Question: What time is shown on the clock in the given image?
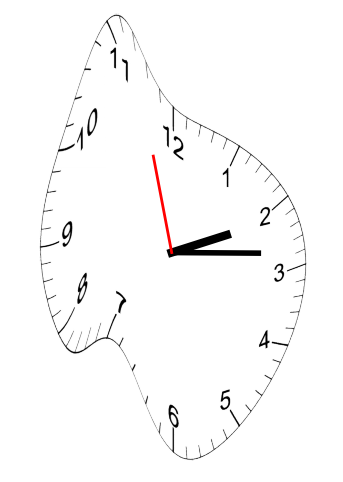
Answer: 02:13:57